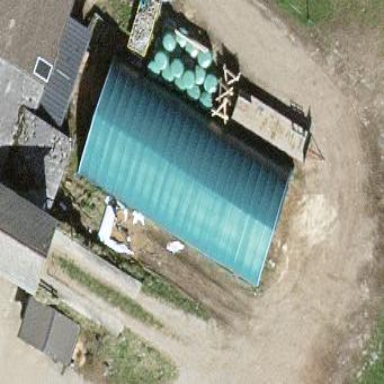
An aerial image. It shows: Silo building.